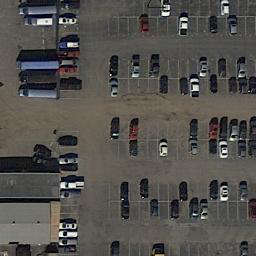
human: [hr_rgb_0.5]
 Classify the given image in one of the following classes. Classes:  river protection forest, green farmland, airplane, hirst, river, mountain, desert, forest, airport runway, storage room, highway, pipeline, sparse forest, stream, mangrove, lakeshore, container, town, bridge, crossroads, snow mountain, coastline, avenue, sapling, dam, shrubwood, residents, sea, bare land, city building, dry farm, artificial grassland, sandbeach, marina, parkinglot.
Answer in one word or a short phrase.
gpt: parkinglot